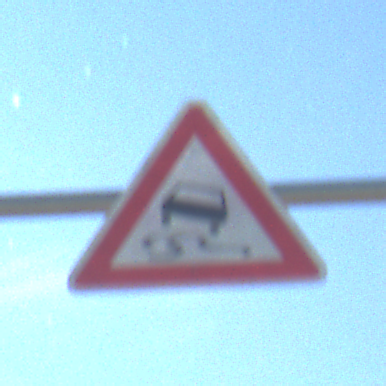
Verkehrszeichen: SchleuderOderRutschgefahr
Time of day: Night
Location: Outdoor (Nature)
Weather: PartlyCloudy
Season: NotSpecified
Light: Natural